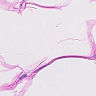
Metastatic tissue present: no